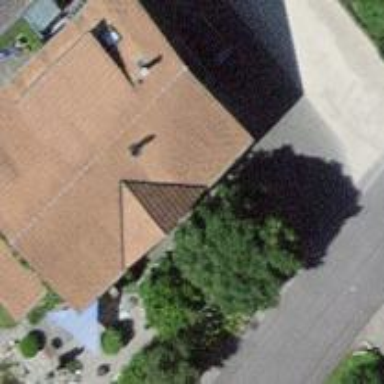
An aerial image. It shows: Residential building.